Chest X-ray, PA view. Patient: 20 years old, sex M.
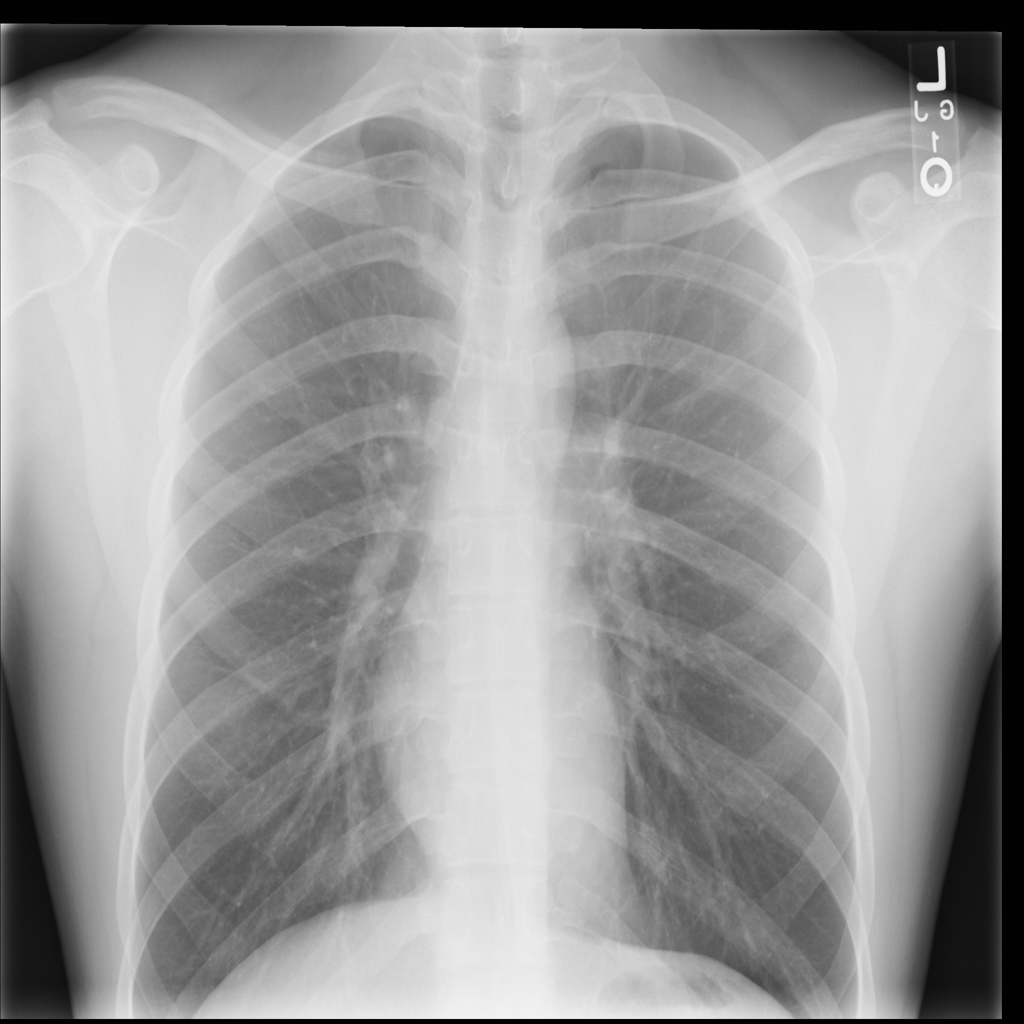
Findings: No Finding